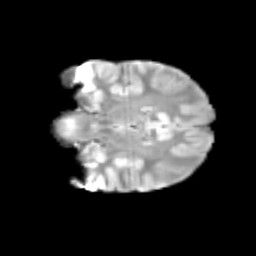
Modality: T2w
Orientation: coronal
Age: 13
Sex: female
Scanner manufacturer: siemens
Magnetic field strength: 3 T
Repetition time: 3.8 s
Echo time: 0.07 s